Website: crate-barrel
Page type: payment
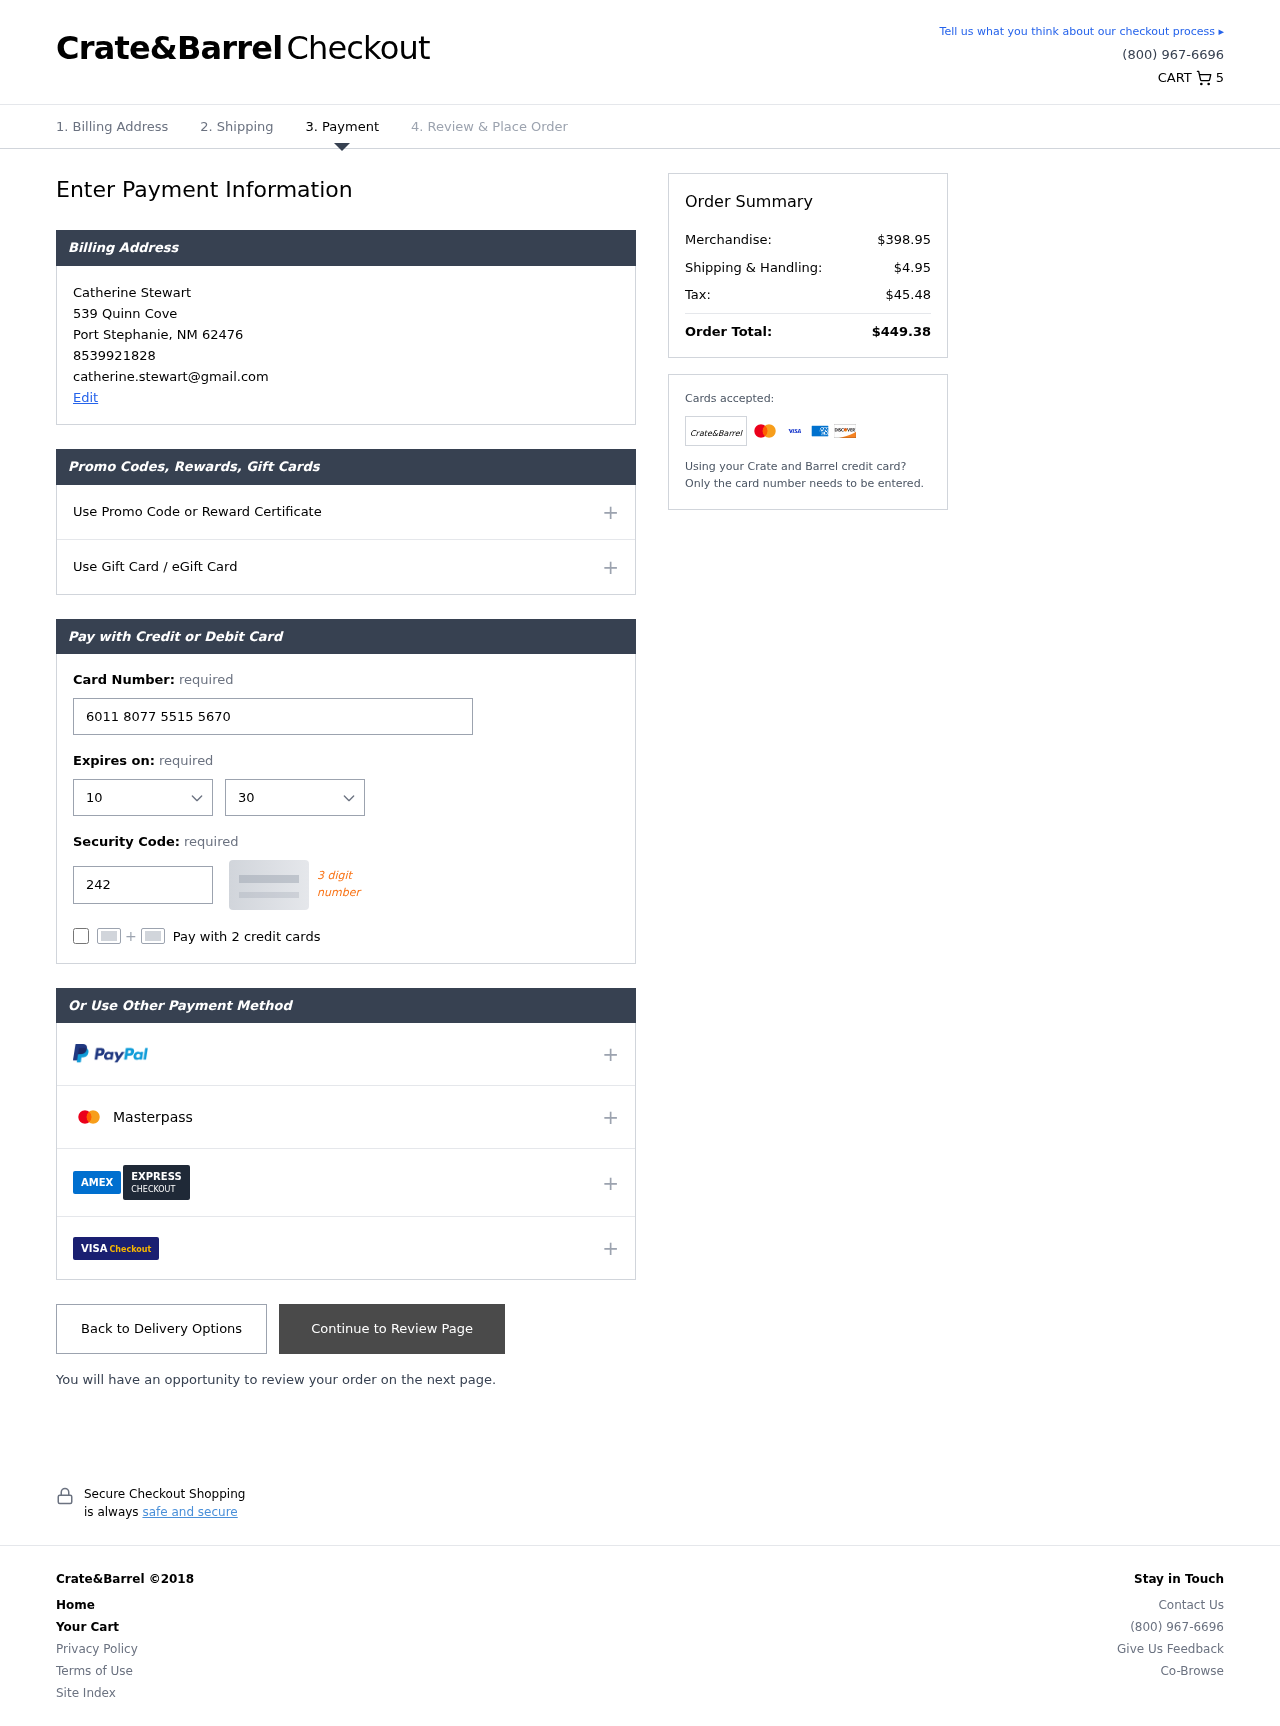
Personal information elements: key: PII_CARD_CVV
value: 242
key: PII_CARD_EXPIRY_MONTH
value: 10
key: PII_CARD_EXPIRY_YEAR
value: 30
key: PII_CARD_NUMBER
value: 6011 8077 5515 5670
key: PII_CITY
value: Port Stephanie
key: PII_EMAIL
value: catherine.stewart@gmail.com
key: PII_FULLNAME
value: Catherine Stewart
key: PII_PHONE
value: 8539921828
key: PII_POSTCODE
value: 62476
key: PII_STATE_ABBR
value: NM
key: PII_STREET
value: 539 Quinn Cove
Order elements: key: ORDER_NUM_ITEMS
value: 5
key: ORDER_SUBTOTAL
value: $398.95
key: ORDER_SHIPPING_COST
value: $4.95
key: ORDER_TAX
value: $45.48
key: ORDER_TOTAL
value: $449.38